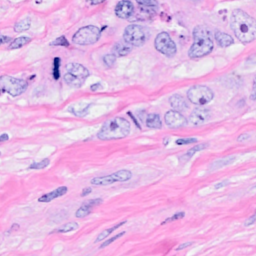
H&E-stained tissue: Breast